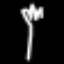
Label: fork